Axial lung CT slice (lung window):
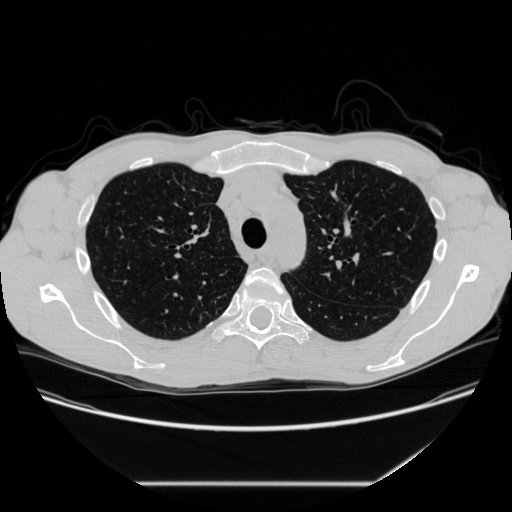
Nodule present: no